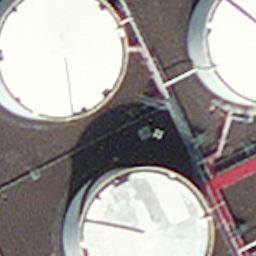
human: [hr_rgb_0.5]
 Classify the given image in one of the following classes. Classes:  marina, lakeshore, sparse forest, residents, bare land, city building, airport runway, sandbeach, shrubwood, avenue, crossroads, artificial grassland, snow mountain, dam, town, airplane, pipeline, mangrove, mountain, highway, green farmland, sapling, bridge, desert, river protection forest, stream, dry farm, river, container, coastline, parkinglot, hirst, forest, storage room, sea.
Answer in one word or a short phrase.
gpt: storage room